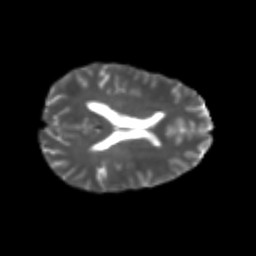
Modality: T2w
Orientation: axial
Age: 24
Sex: female
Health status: healthy
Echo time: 0.074 s